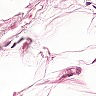
Metastatic tissue present: no